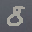
Label: 8